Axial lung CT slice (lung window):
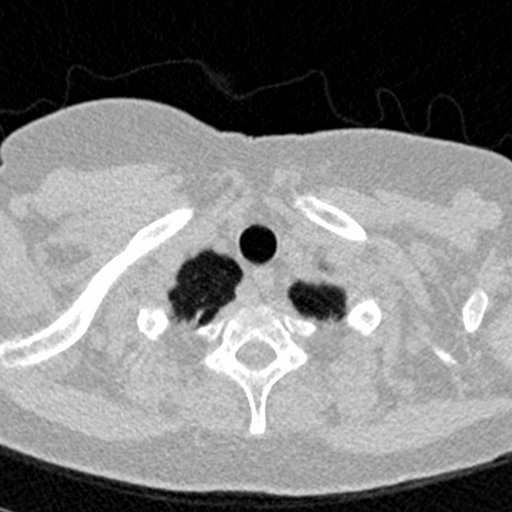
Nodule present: no